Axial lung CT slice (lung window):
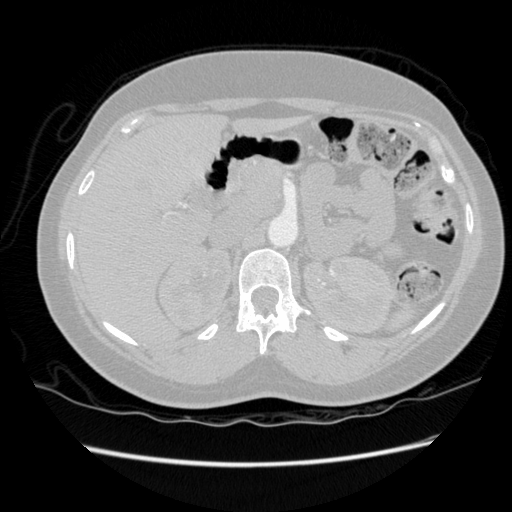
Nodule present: no